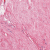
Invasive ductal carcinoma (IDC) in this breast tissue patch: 0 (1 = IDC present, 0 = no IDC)